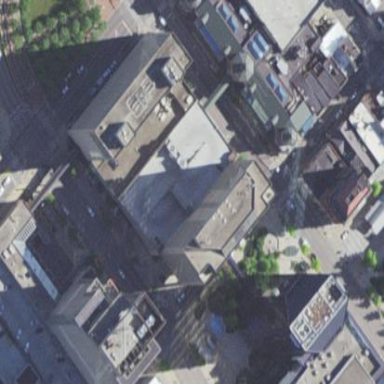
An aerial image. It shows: Commercial building.